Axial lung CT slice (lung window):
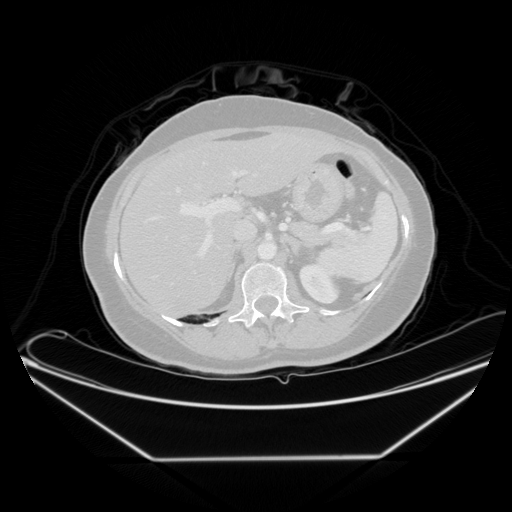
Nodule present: no